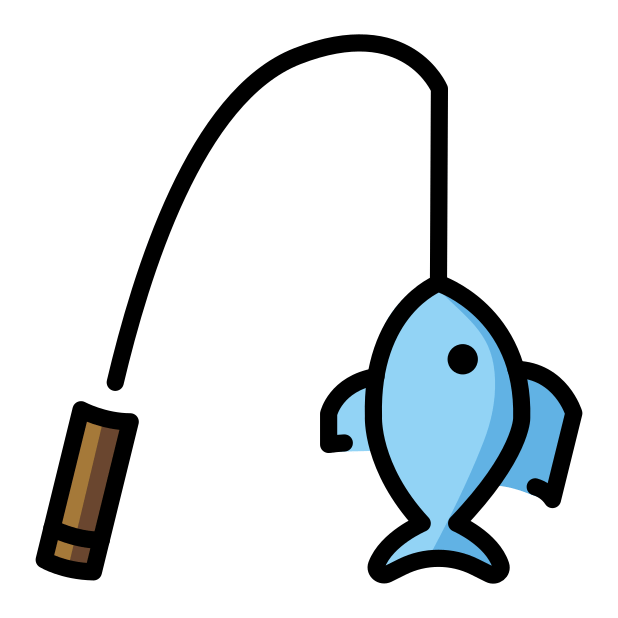
Emoji: 🎣
Name: fishing pole and fish
Unicode: 0x1f3a3